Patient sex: F
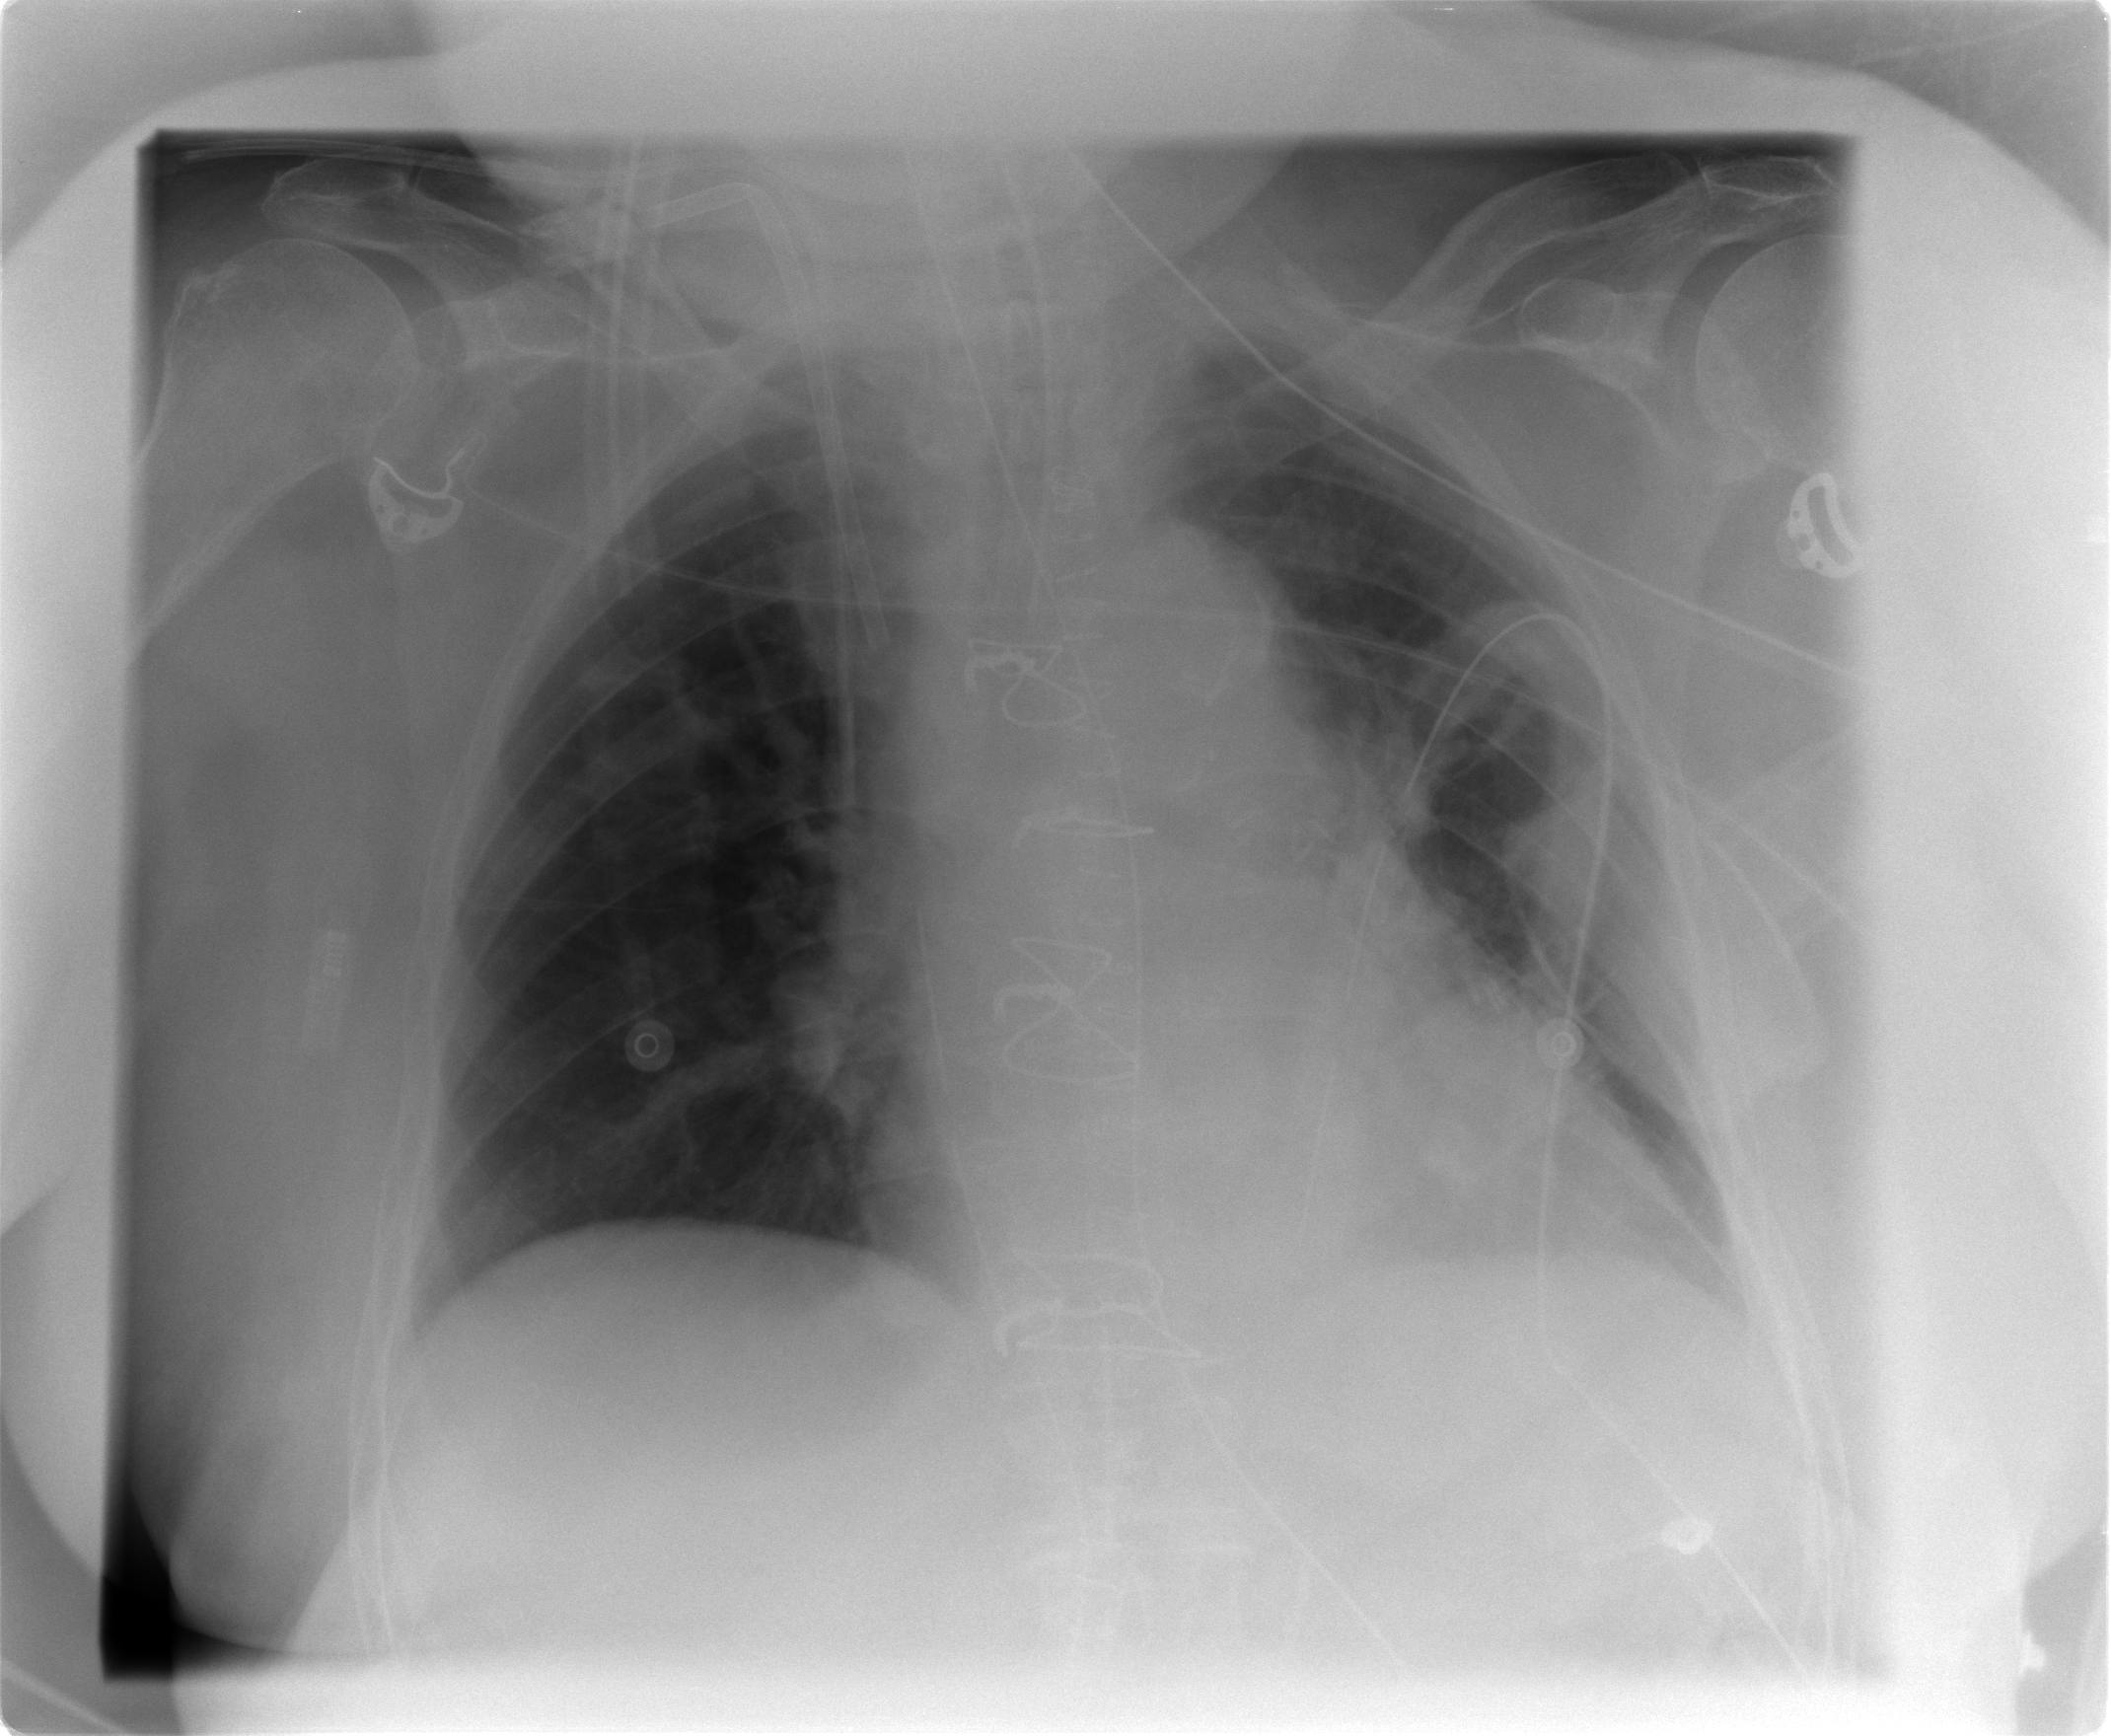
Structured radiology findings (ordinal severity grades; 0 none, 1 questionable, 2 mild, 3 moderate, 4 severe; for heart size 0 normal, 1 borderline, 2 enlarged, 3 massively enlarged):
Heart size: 0
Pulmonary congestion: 0
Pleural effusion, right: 0
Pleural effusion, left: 2
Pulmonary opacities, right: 0
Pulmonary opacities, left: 0
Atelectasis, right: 0
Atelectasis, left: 2